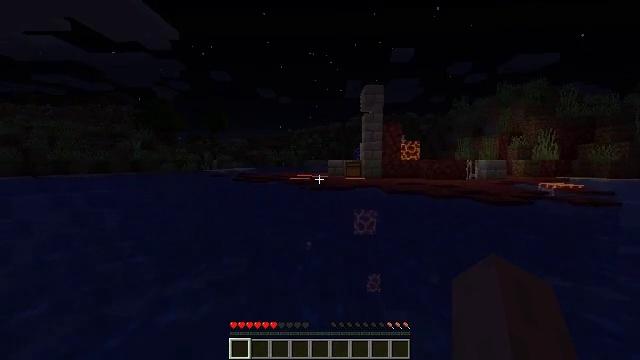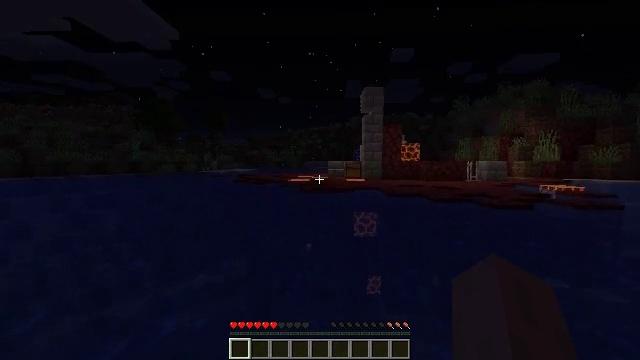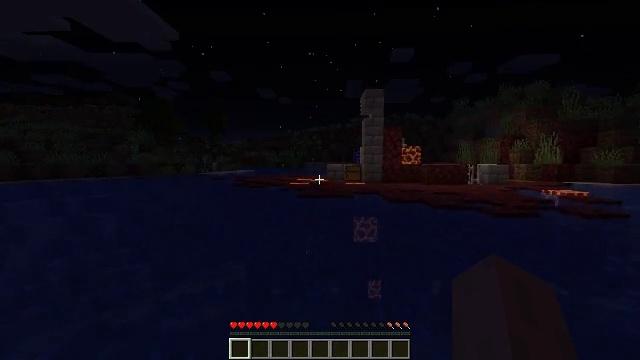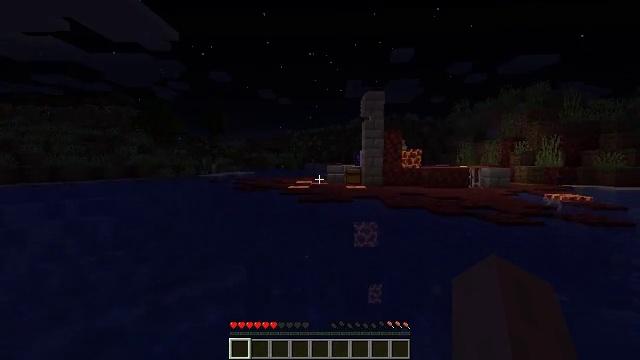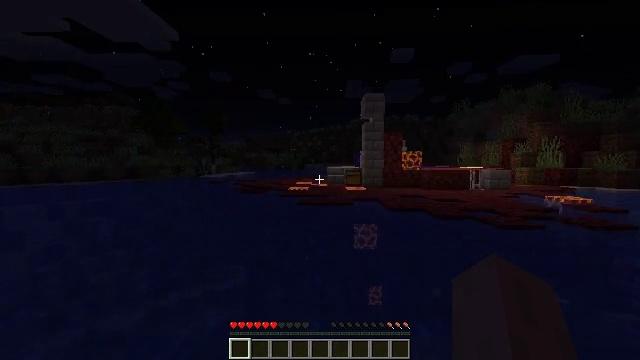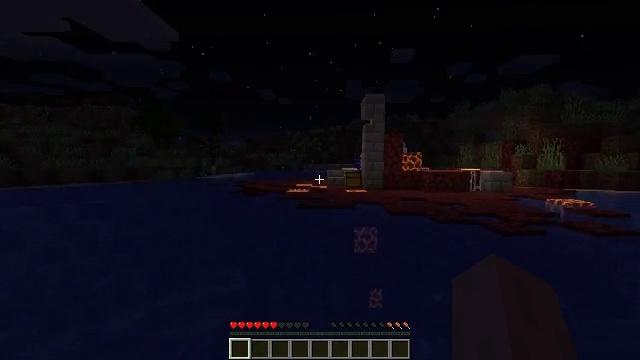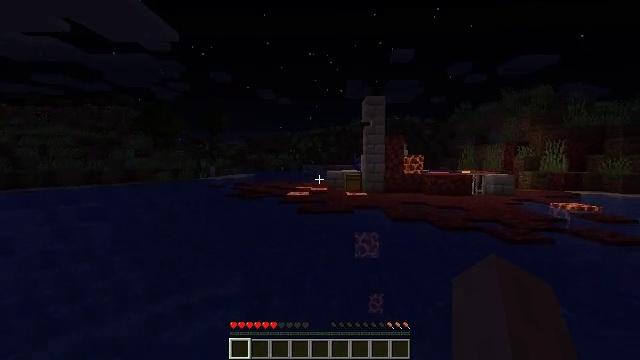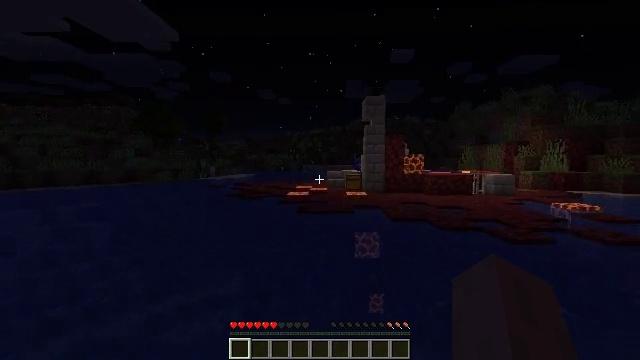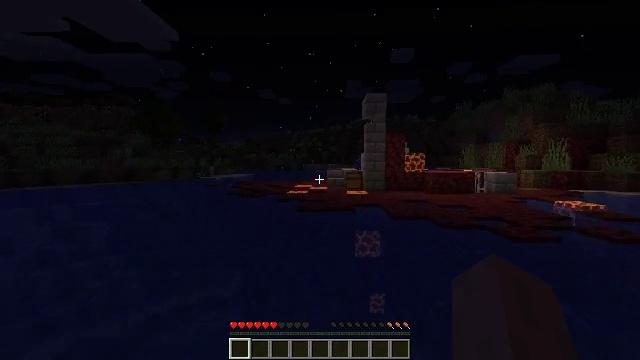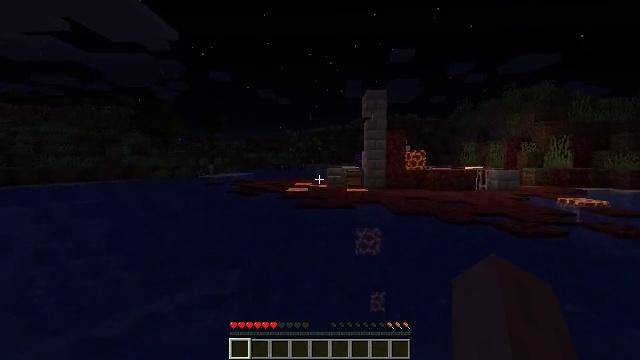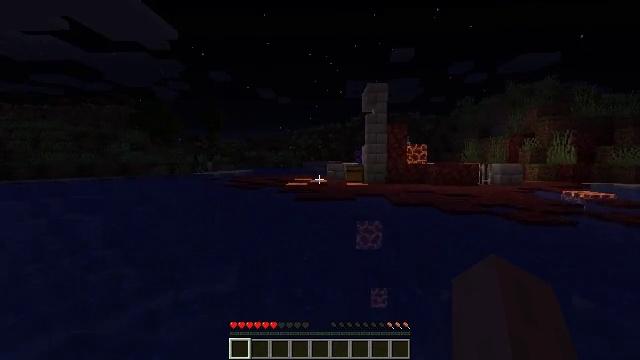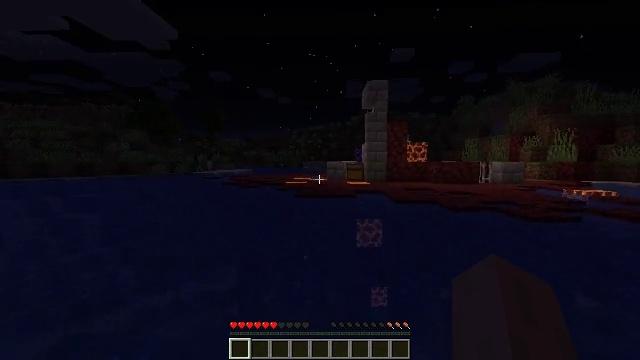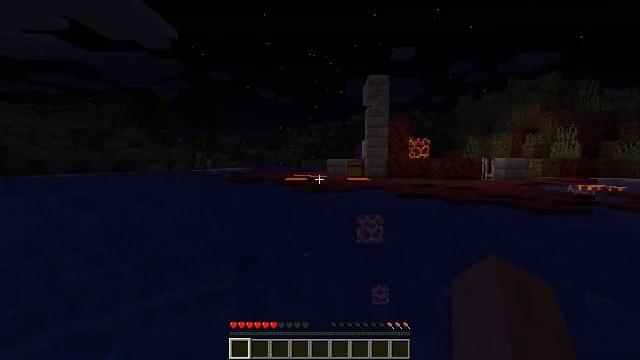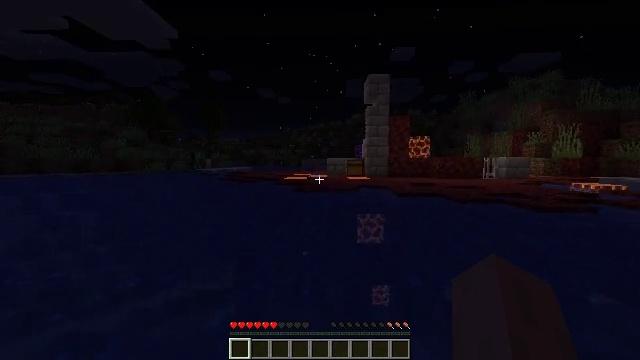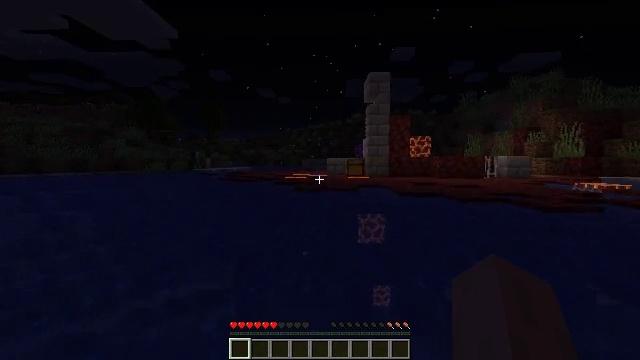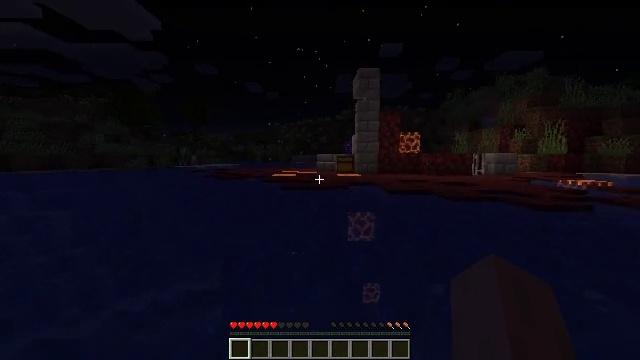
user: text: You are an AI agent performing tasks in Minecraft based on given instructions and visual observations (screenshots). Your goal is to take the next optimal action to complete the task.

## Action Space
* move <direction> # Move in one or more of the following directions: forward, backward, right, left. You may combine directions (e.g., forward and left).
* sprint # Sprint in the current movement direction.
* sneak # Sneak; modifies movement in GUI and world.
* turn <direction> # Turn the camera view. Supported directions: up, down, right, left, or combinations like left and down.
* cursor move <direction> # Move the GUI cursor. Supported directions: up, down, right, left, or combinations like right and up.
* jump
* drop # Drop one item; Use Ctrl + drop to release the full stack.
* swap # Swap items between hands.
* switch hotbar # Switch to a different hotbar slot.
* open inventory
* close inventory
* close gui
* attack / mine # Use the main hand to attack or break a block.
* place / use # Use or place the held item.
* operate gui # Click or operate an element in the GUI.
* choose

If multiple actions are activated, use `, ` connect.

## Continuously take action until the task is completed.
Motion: motion action
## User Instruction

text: Collect the grass block using a shovel.
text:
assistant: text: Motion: move forward, jump
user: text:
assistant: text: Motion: move forward, jump
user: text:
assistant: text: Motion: move forward, jump
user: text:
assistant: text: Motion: move forward, jump
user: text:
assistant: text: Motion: move forward, jump
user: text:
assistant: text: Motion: move forward, jump
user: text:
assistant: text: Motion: move forward, jump
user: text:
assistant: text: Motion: move forward, jump
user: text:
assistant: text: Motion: move forward, jump
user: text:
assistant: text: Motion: move forward, jump
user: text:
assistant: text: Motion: move forward, jump
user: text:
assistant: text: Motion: move forward, jump
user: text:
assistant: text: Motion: move forward, jump
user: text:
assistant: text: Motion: move forward, jump
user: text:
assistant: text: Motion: move forward, turn right, jump
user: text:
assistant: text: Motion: move forward, turn right, jump
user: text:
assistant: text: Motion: move forward, jump
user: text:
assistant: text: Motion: move forward, jump
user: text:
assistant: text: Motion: move forward, jump
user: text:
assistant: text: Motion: move forward, jump
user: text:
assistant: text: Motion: move forward, jump
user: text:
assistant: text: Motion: move forward, jump
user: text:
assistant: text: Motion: move forward, jump
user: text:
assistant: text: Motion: move forward, jump
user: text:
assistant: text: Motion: move forward, jump
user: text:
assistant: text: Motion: move forward, jump
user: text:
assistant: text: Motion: move forward, jump
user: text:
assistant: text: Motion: move forward, jump
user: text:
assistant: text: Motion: move forward, turn right, jump
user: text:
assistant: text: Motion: move forward, jump